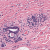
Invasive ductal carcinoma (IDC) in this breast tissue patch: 0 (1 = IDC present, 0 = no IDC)